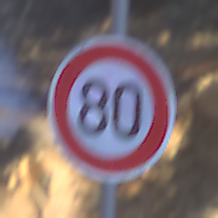
Verkehrszeichen: Geschwindigkeit80
Umgebung: Outdoor, Nature
Tageszeit: MorningAfternoon
Wetter: Clear
Licht: Natural
Jahreszeit: NotSpecified
Kontrast: HighContrast